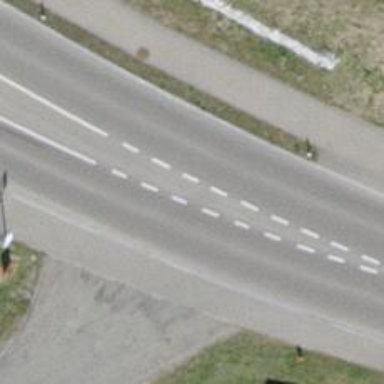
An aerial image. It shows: Primary highway with asphalt surface. There are sidewalks on both sides of the road.